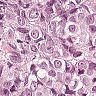
Metastatic tissue present: yes